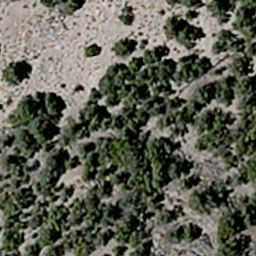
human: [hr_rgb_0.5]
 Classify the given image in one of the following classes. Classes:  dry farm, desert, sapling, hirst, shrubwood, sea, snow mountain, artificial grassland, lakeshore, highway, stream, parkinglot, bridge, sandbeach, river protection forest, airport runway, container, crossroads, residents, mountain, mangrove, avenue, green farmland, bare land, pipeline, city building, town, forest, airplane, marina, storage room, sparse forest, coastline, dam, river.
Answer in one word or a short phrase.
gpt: sparse forest